Question: From a user-interface perspective, why is there a <URL> alone suffice? Do we really need a title? If so, please provide visual examples of where a title would be useful.
The 'AlertDialog' <URL> shows an 'AlertDialog' without a title, and it looks perfect to me:

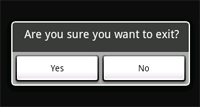
Answer: The <URL> says:
> Alerts inform the user about a situation that requires their
confirmation or acknowledgement before proceeding. They differ
slightly in appearance based upon the severity and impact of the
message conveyed.Most alerts don't need titles. Usually the decision doesn't have a
severe impact and can be summed up succinctly in a sentence or two.
The content area should either ask a question (such as "Delete this
conversation?") or make a clear statement whose relationship to the
action buttons is obvious. Keep the question or statement short: for example, "Erase USB
storage?" Avoid apologies. A user should be able to skip the content
completely and still have a clear idea of what choices are available
based on the title and the text of the action buttons. When crafting a confirmation dialog, make the title meaningful by
echoing the requested action.Don't:- - - Do:-